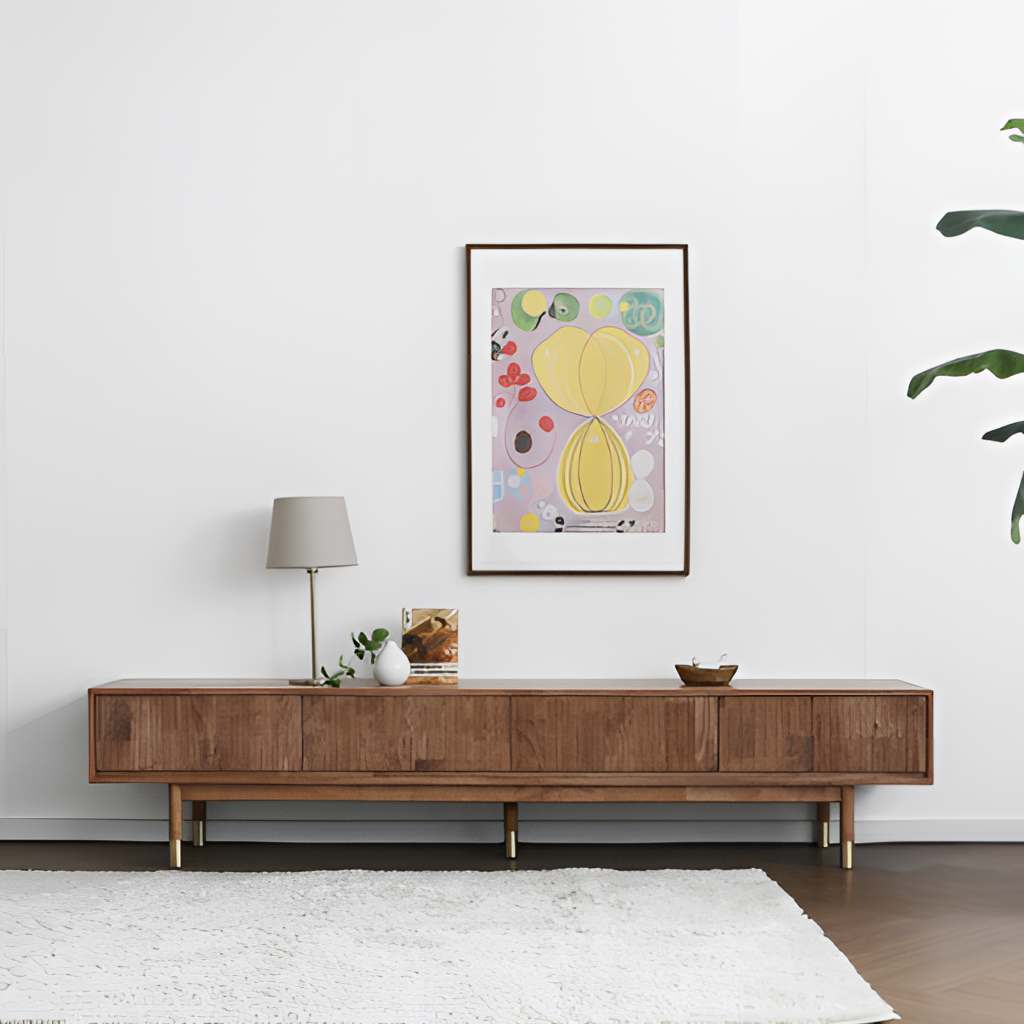
brown wood sideboard, living room, paint wallpaper, with solid pattern, minimalist, brown wood flooring, with herringbone pattern